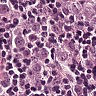
Metastatic tissue present: yes